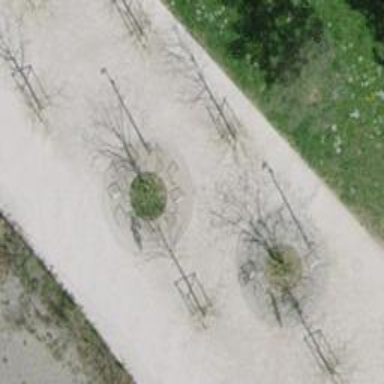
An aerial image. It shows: Bicycle parking area with stands available.